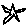
Label: star